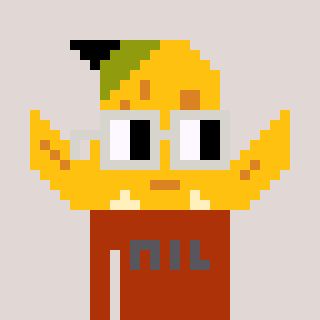
a pixel art character with square light gray glasses, a banana-shaped head and a hotbrown-colored body on a warm background